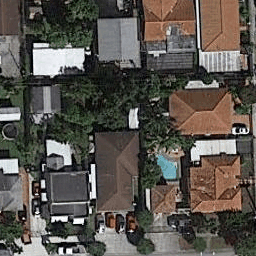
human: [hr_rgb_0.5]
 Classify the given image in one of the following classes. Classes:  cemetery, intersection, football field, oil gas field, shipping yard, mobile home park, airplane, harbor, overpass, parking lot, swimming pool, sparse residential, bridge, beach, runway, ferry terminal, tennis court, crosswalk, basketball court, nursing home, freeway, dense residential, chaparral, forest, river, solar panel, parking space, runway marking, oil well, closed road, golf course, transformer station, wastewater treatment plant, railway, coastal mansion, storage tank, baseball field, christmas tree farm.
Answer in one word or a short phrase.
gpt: dense residential